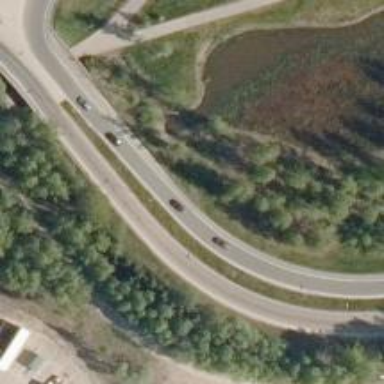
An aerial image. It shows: Trunk link road with asphalt surface.